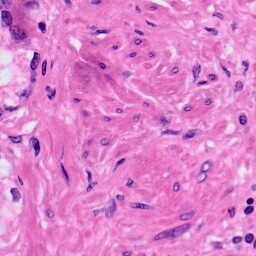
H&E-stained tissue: Prostate